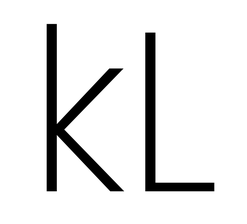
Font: Poppins-ExtraLight